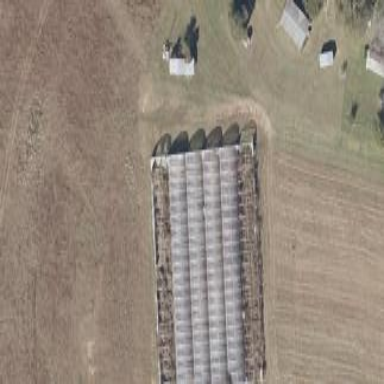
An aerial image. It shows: Greenhouse.